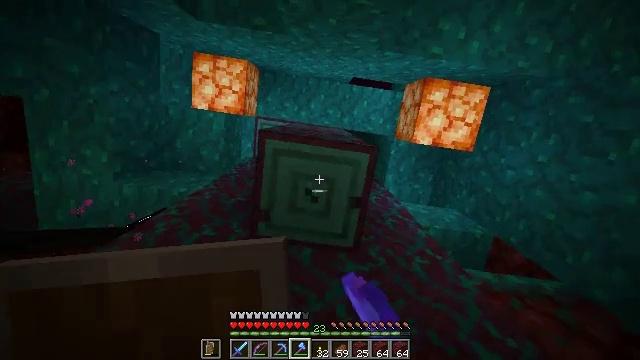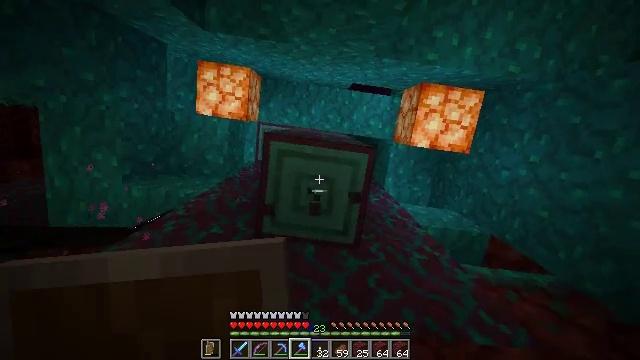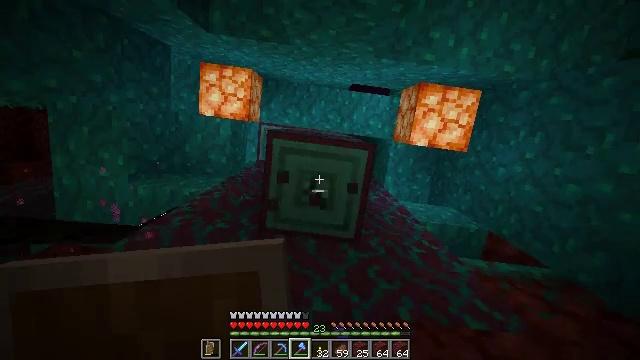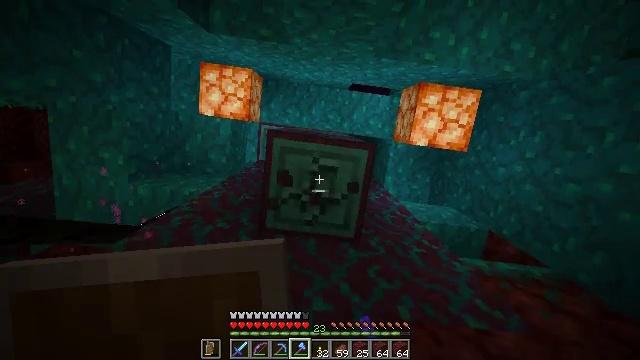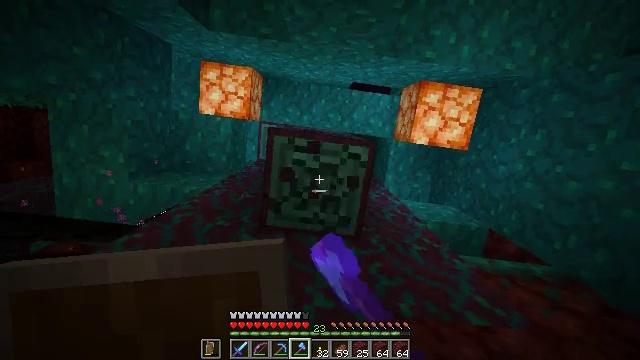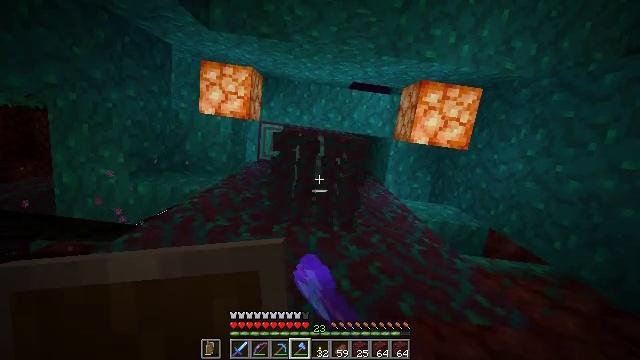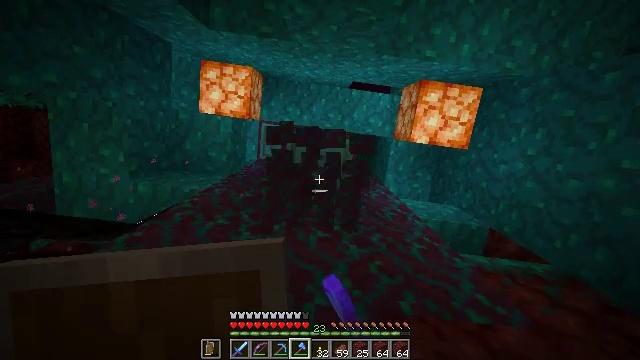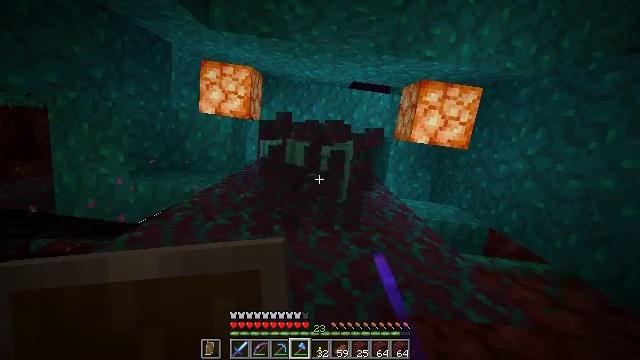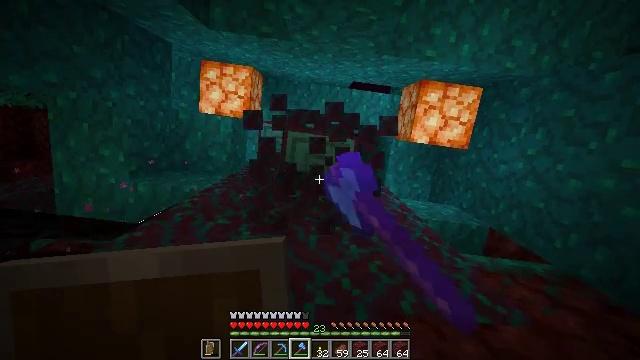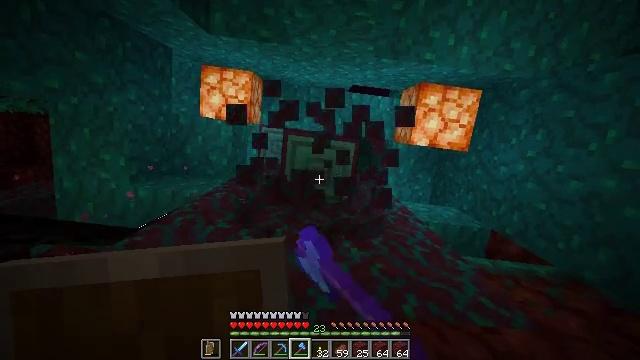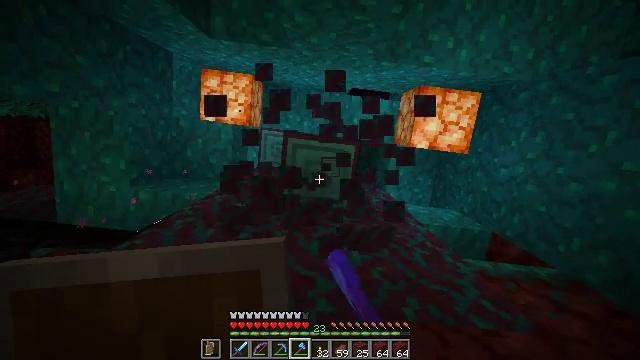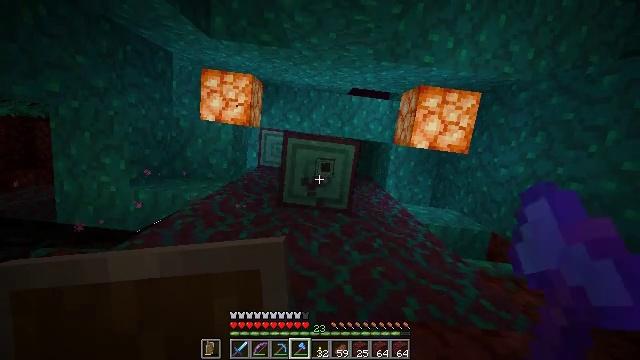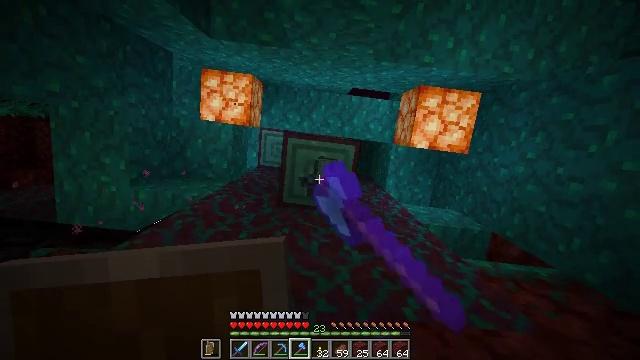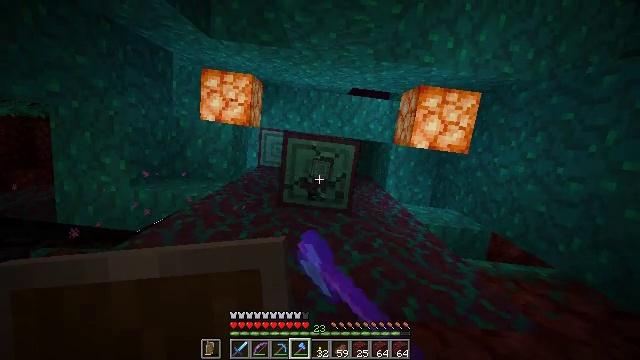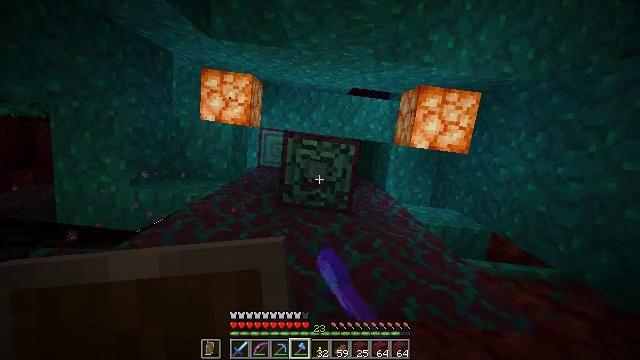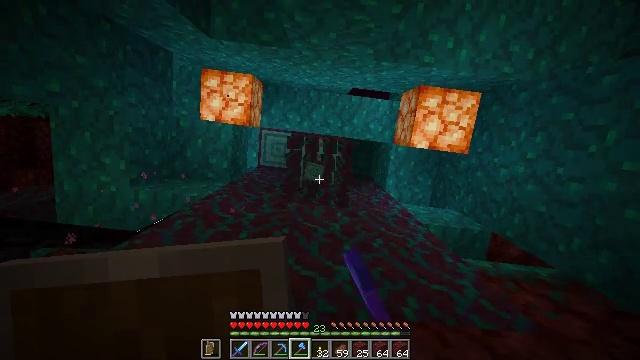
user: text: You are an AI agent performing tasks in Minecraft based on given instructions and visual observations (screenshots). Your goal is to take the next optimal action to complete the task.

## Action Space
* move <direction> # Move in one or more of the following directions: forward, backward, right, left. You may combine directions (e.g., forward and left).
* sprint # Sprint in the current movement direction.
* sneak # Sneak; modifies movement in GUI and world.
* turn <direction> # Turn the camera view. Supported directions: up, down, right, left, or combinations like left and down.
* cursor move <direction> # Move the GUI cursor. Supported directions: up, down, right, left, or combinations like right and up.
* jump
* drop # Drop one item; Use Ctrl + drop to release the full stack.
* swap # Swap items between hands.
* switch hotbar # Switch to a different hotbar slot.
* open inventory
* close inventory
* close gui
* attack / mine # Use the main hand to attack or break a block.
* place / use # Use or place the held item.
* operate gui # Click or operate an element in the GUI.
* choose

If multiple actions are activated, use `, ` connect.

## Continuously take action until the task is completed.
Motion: motion action
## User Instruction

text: Collect warped stem for crafting.
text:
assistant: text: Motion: turn up, attack / mine
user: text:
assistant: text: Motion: attack / mine
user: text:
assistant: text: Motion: attack / mine
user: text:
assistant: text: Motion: attack / mine
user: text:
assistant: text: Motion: attack / mine
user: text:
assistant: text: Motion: attack / mine
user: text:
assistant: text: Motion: attack / mine
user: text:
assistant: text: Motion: attack / mine
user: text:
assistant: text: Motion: attack / mine
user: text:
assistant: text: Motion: attack / mine
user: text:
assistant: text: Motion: attack / mine
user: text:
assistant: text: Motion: attack / mine
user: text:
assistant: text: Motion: attack / mine
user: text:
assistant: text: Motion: attack / mine
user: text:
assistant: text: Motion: attack / mine
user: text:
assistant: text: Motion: attack / mine
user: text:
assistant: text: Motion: turn up, attack / mine
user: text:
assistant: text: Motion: attack / mine
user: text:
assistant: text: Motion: attack / mine
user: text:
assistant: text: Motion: attack / mine
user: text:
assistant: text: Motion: attack / mine
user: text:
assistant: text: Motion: attack / mine
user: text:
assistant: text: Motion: attack / mine
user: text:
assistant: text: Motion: attack / mine
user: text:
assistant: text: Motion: attack / mine
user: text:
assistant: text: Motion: attack / mine
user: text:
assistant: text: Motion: attack / mine
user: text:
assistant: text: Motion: attack / mine
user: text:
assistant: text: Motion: attack / mine
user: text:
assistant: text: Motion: attack / mine